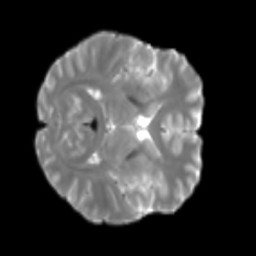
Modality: T2w
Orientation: axial
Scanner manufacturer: siemens
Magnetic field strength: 3 T
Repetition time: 4 s
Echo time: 0.0594 s